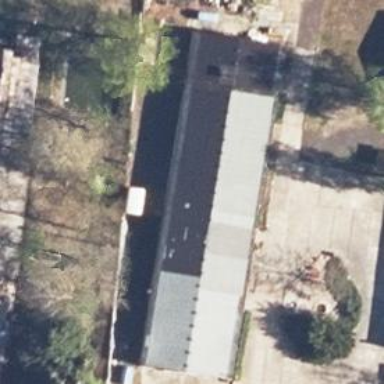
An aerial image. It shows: Building.